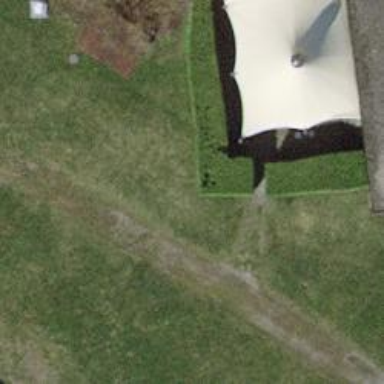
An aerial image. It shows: Footway covered with grass.